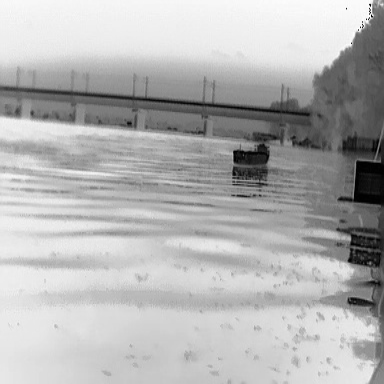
There is a liner in the infrared image.